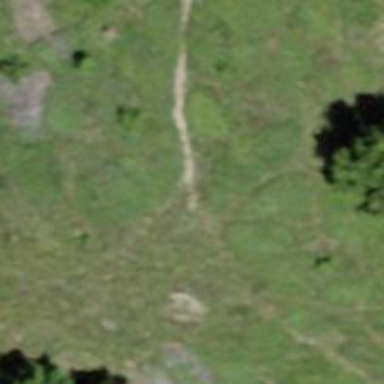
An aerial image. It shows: Path.